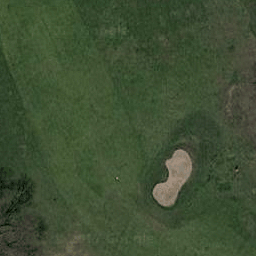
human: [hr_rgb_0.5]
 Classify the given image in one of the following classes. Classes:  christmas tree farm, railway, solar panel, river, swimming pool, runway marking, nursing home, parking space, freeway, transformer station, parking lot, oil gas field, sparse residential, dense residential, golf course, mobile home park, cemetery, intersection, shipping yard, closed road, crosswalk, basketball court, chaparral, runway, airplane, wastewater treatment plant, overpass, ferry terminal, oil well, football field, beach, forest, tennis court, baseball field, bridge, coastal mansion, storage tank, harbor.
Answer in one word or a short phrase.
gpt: golf course